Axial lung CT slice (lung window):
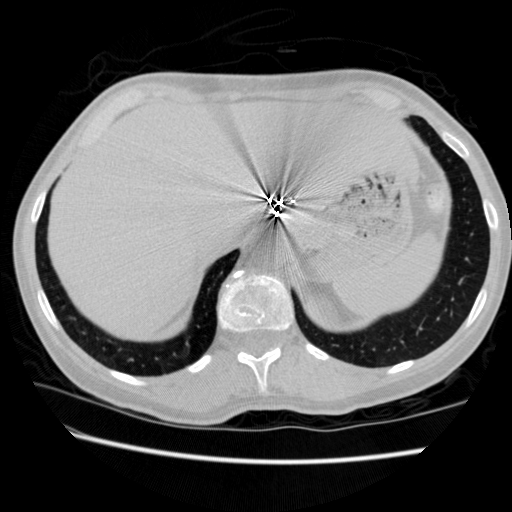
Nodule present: no